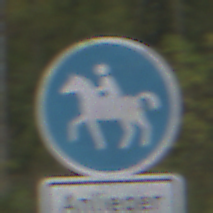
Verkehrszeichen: Reitweg
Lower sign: PersonengruppenFrei1
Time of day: Midday
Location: Outdoor (Nature)
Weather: Overcast
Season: Autumn
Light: Natural